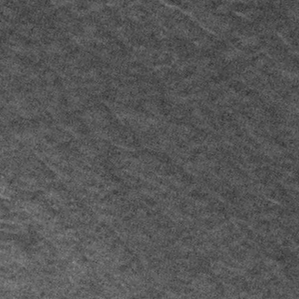
Label: frost